Question: I'd like to remove the first column from a file. The file contains 3 columns separated by space and the columns has the following titles:
X', 'Displacement' and 'Force' (Please see the image).

I have came up with the following code, but to my disappointment it doesn't work!
'''
f = open("datafile.txt", 'w')
for line in f:
line = line.split()
del x[0]
f.close()
'''
Any help is much appreciated !
Esan
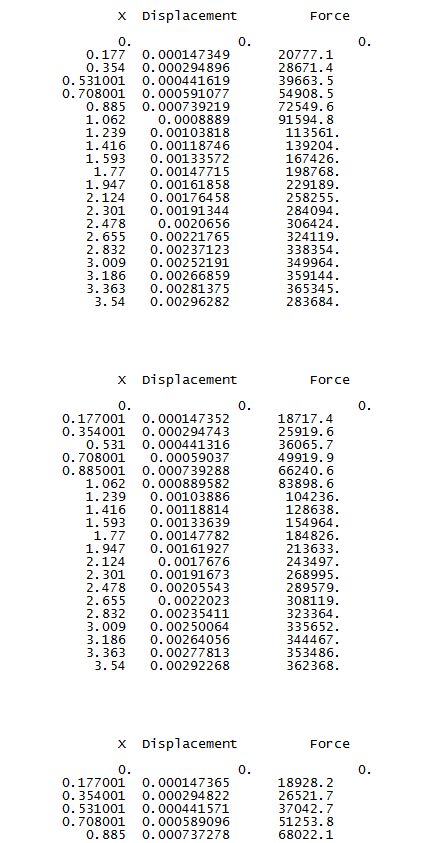
Answer: First of all, you're attempting to read from a file (by iterating through the file contents) that is open for writing. This will give you an 'IOError'.
Second, there is no variable named 'x' in existence (you have not declared/set one in the script). This will generate a 'NameError'.
Thirdly and finally, once you have finished (correctly) reading and editing the columns in your file, you will need to write the data back into the file.
To avoid loading a (potentially large) file into memory all at once, it is probably a good idea to read from one file (line by line) and write to a new file simultaneously.
Something like this might work:
'''
f = open("datafile.txt", "r")
g = open("datafile_fixed.txt", "w")
for line in f:
if line.strip():
g.write(" ".join(line.split()[1:]) + "
")
f.close()
g.close()
'''